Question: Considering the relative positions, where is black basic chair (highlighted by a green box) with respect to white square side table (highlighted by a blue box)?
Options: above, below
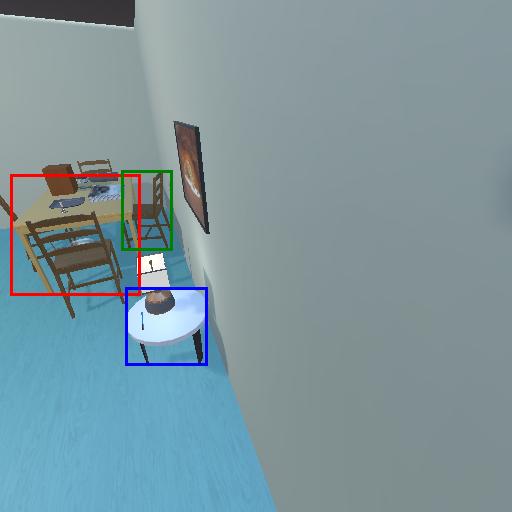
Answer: above